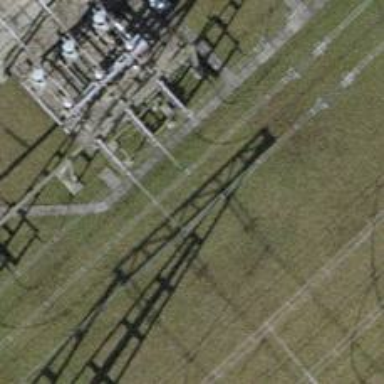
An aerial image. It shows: Busbar power line.